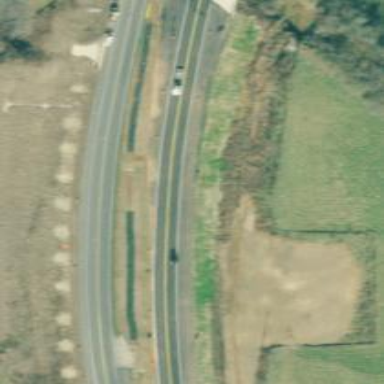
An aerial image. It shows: Asphalt dual carriageway at the trunk highway level.